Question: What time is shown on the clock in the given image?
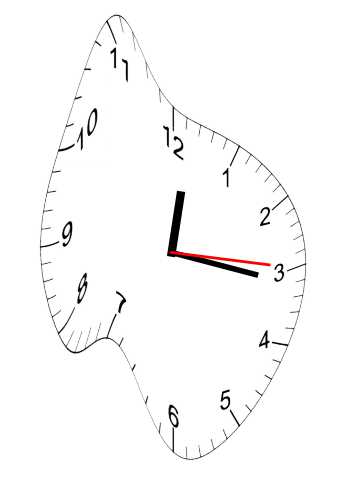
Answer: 12:16:15